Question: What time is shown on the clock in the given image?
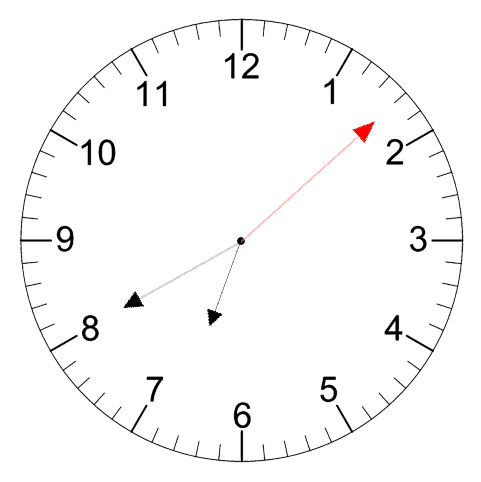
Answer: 06:40:08